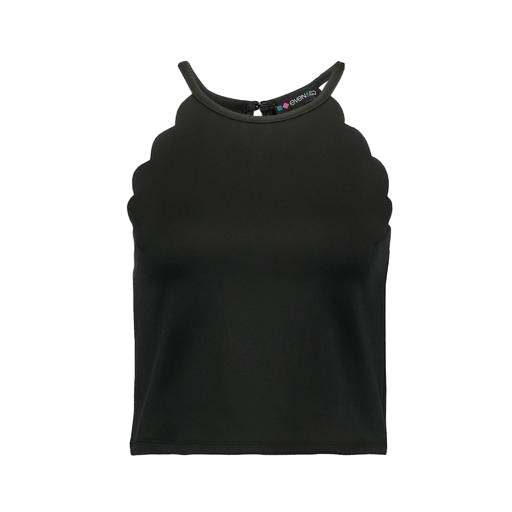
black scalloped crop top, black realm scallop top, black fashion crop top, white background